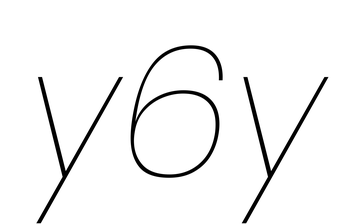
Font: Poppins-ThinItalic